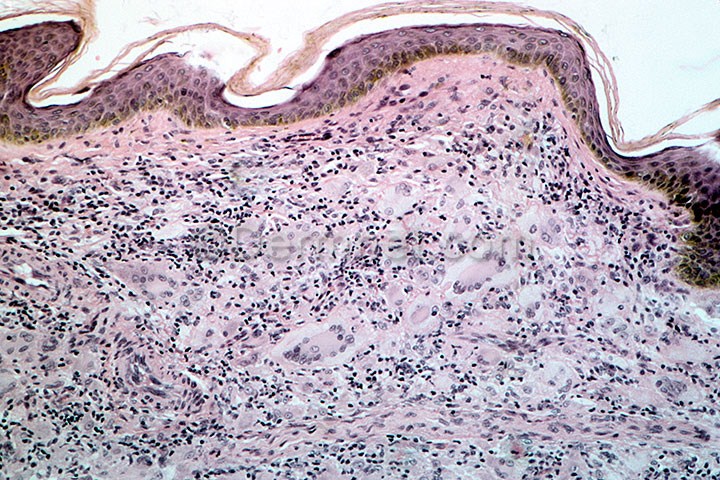
Disease: Systemic Disease